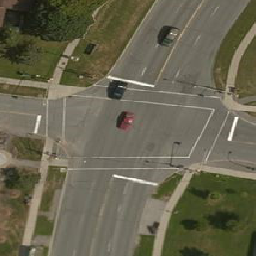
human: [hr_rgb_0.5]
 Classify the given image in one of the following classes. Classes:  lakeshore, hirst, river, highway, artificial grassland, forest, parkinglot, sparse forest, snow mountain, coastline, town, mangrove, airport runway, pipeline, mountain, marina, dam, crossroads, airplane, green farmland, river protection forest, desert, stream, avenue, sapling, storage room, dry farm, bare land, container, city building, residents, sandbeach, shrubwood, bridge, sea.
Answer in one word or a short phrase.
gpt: crossroads